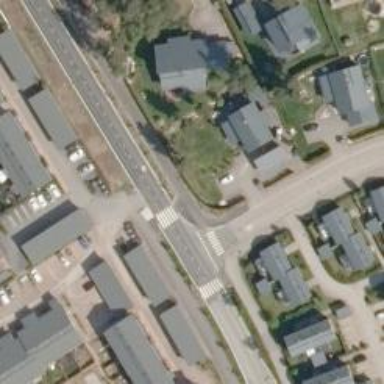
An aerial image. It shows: Asphalt cycleway.